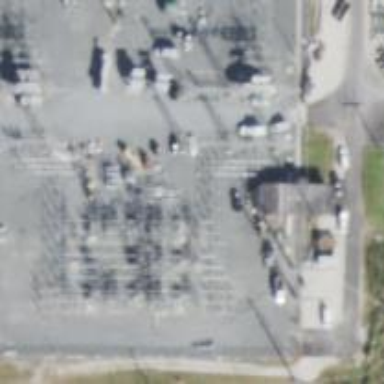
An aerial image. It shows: Switch used for power control.